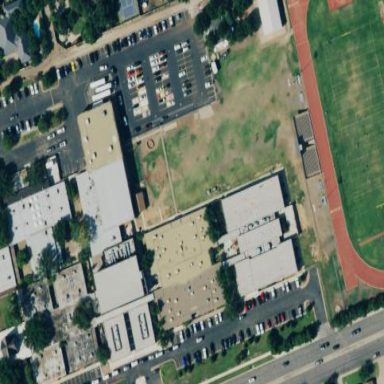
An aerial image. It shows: School.